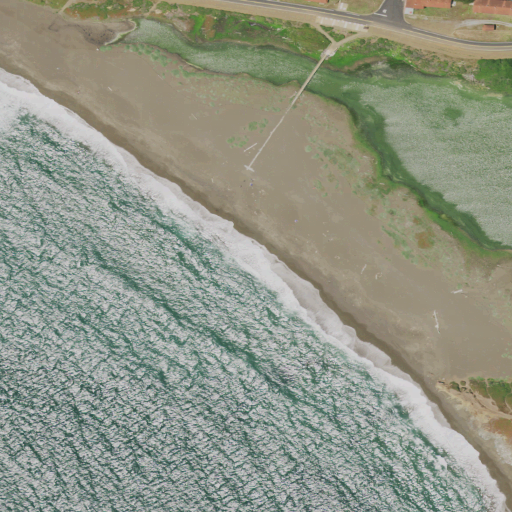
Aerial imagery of beach in California named Rodeo Beach containing open water, shrub, herbaceous wetlands, medium intensity development, low intensity development, open development, and high intensity development